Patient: sex F, age 32
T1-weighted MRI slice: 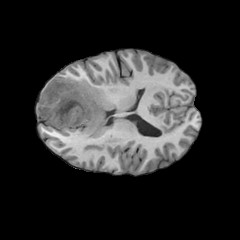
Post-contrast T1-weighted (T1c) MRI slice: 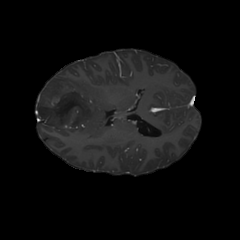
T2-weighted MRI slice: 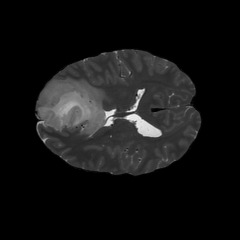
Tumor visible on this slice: yes
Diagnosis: Astrocytoma, IDH-mutant
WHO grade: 3